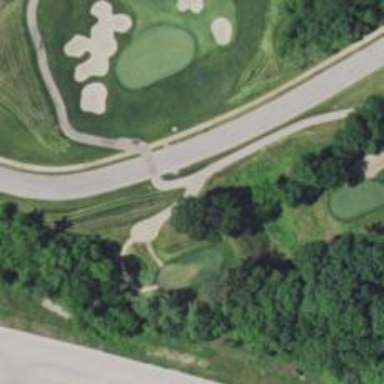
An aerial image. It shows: Golf cartpath that is also road path.